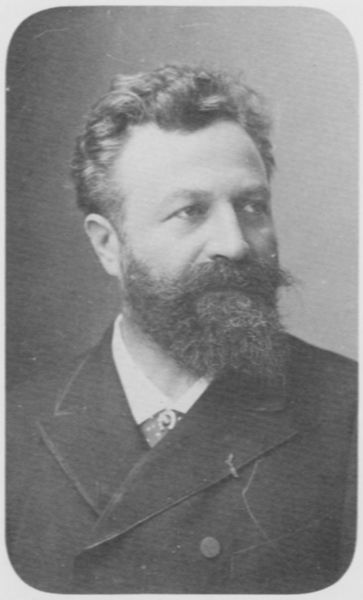
Titel: Edouard Colonne (1838-1919), Orchesterleiter
Künstler: Atelier Nadar
Institution: unbekannt
Schlagwörter: dunkel, kopf, mann, schatten, weiß, frisur, grau, haar, hell, hintergrund, licht, mund, nase, schmuck, schwarz, stirn, blick, anzug, bart, blond, hemd, jacke, schnurrbart, augen, gesicht, kragen, mensch, vollbart, bildnis, hals, portrait, porträt, auge, haare, mantel, pose, stehend, person, augenbrauen, kinn, knopf, locke, locken, schulter, schultern, wangen, krawatte, wange, augenbraue, knöpfe, fliege, hemdkragen, kinnbart, revers, foto, fotografie, photographie, posieren, schlips, attelier, künstlich, nadar, jackenkragen, mantelkragen